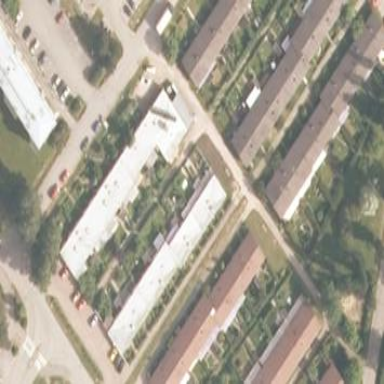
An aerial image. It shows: Terrace building.